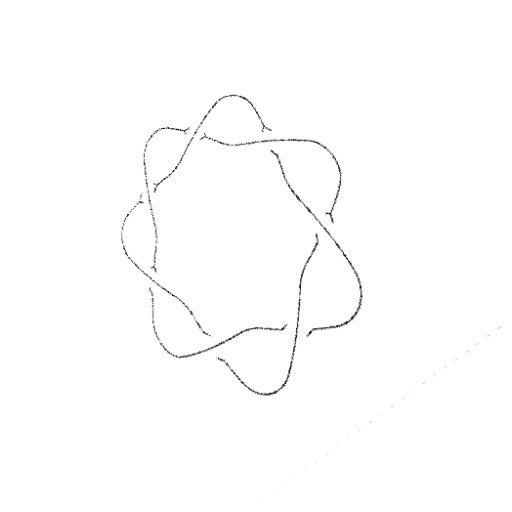
Crossing number: 7